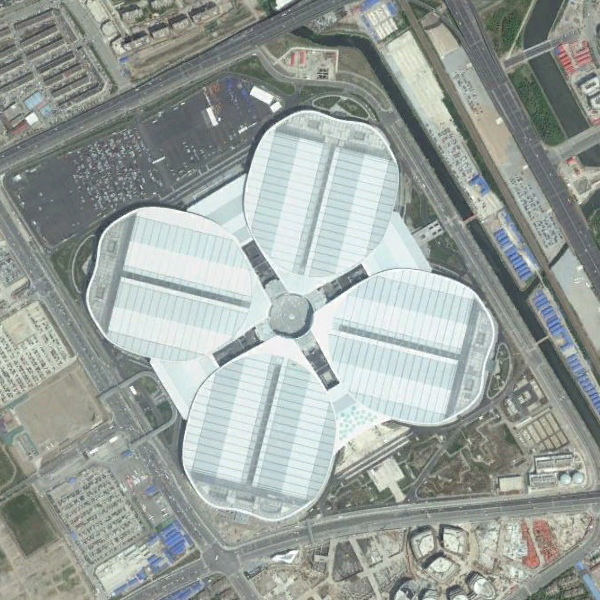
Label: Center